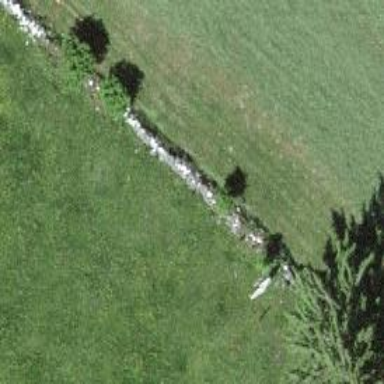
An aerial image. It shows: Wall barrier.